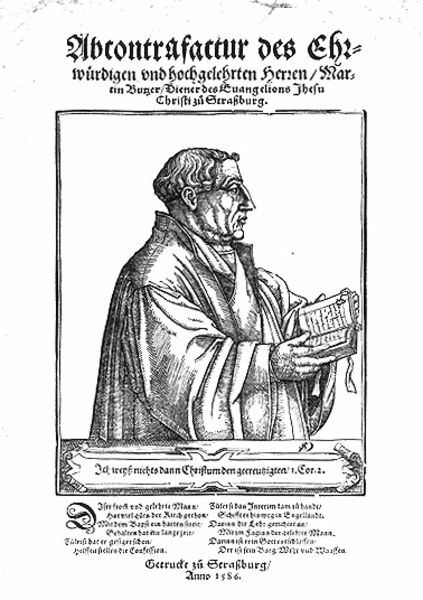
Titel: Bildnis des Martin Butzer
Künstler: Monogrammist DS (1586)
Institution: (Seriendruck)
Schlagwörter: dunkel, hand, kopf, mann, schatten, umhang, frisur, hell, holz, licht, mund, nase, ohr, profil, stirn, zeichnung, arme, bibel, falten, gesicht, kragen, rahmen, ärmel, bildnis, hände, portrait, porträt, auge, geistlicher, gewand, haare, kutte, mantel, blatt, gotik, locken, renaissance, holzschnitt, schrift, grafik, graphik, rand, banner, papst, tafel, inschrift, lesen, verzierung, robe, deutsch, zeigen, name, buch, druck, schraffuren, stich, kupfer, seite, schwarzweiß, text, initiale, überschrift, bleistift, gebet, mittelalter, mönch, franziskus, luther, gelehrter, emblem, heilig, verzeirung, legende, geist, latein, martin, reformation, abt, seriendruck, inkunabel, vers, schaube, straßburg, haarschnitt, belgien, stunden, haöten, lpcken, s, 1586, geistlidcher, buger